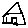
Label: house